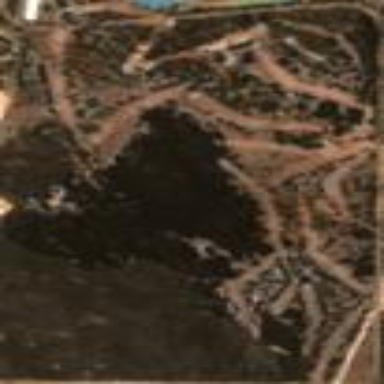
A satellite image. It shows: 18-hole golf course classified as leisure land.